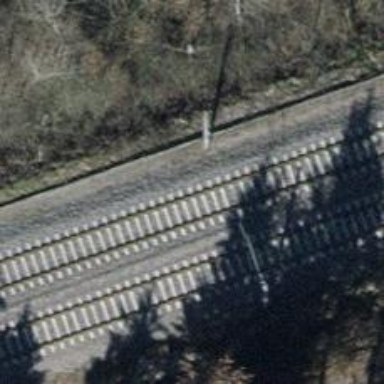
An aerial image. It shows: Milestone along the railway with catenary mast.